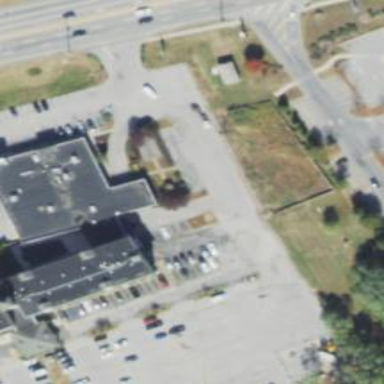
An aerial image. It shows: Commercial building.